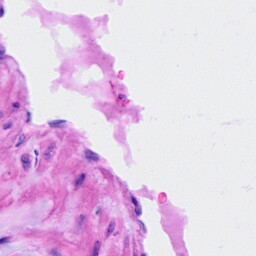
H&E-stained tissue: Ovarian